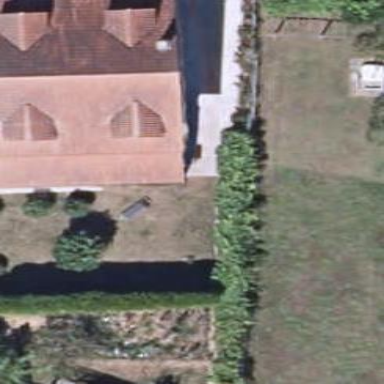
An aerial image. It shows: Simple house.